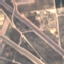
Land use / land cover class: Highway